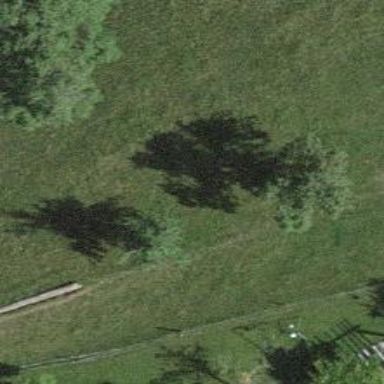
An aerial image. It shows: Single tag "natural: tree."